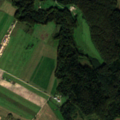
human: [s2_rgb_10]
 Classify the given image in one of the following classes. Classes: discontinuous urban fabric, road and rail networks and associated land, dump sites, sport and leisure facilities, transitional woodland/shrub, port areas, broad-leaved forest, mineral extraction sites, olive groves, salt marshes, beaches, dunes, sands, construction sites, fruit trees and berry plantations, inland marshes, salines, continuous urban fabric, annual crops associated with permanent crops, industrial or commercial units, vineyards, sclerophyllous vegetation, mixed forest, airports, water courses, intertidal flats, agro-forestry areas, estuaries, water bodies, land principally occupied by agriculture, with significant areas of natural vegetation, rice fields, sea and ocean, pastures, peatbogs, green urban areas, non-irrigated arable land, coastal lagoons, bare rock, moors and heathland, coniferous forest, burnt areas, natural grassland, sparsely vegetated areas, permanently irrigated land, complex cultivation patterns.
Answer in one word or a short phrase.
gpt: non-irrigated arable land, pastures, land principally occupied by agriculture, with significant areas of natural vegetation, broad-leaved forest, mixed forest